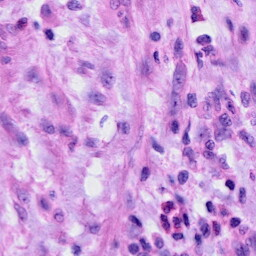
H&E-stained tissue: Cervix